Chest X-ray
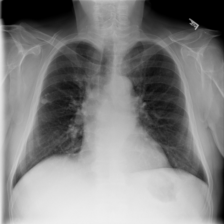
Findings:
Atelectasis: negative
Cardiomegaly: negative
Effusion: negative
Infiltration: negative
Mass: negative
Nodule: negative
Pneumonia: negative
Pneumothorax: negative
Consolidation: negative
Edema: negative
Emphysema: negative
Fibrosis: negative
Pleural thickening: negative
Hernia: negative